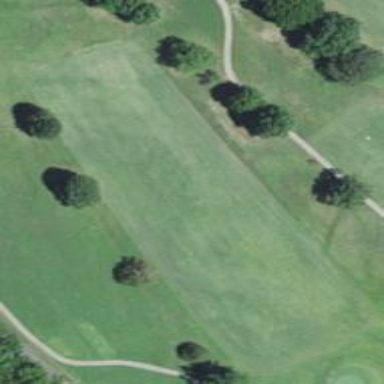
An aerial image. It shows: Golf fairway surrounded by grass.